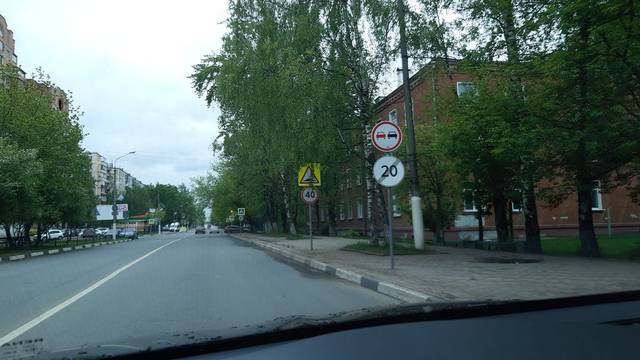
Region: Russia
Coordinates: 55.949, 37.491